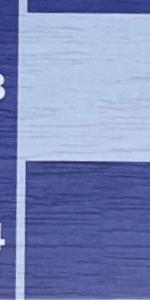
Label: Empty